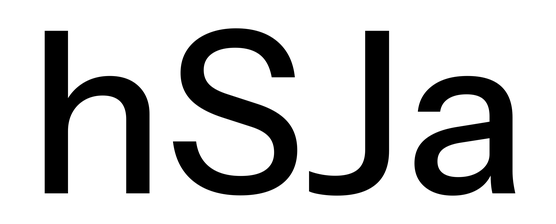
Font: InstrumentSans_Medium